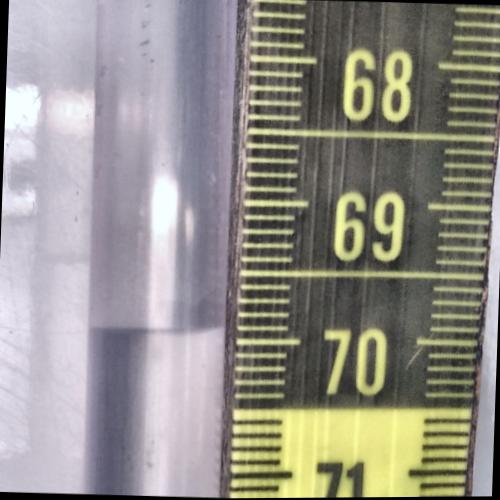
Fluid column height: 69.9 cm